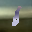
Label: 6